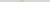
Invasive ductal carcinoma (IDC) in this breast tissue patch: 0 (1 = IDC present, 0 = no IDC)